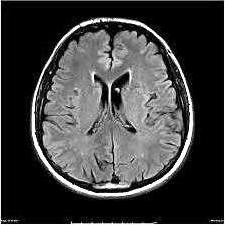
Label: notumor